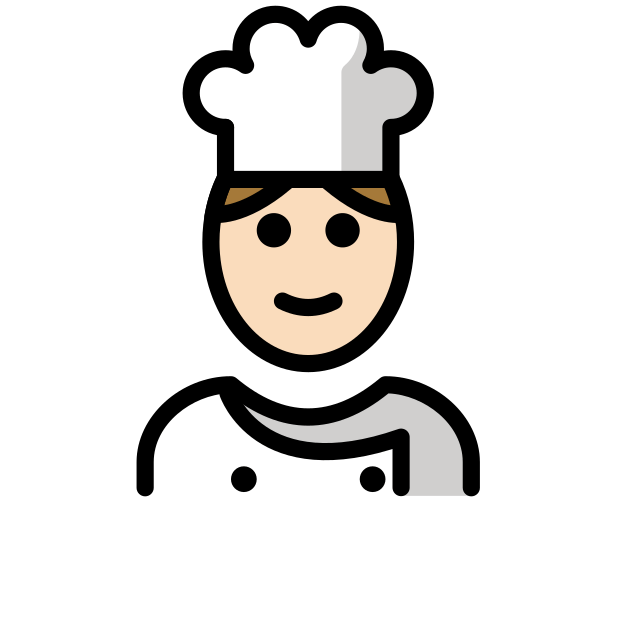
cook: light skin tone